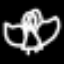
Label: angel